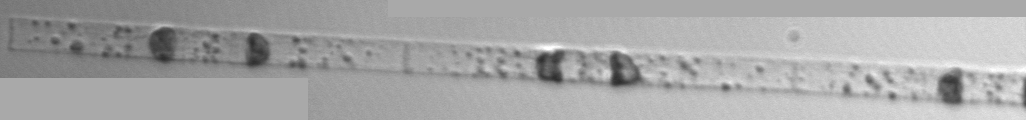
Label: Dactyliosolen_blavyanus